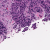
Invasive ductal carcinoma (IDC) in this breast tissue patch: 1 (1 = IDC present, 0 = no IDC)